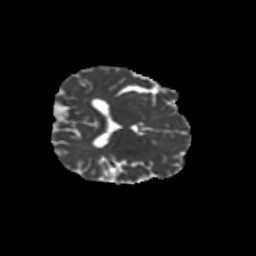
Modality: MD
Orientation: axial
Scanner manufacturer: siemens
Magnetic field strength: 3 T
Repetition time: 9.2 s
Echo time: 0.084 s